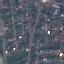
Land use / land cover: Residential